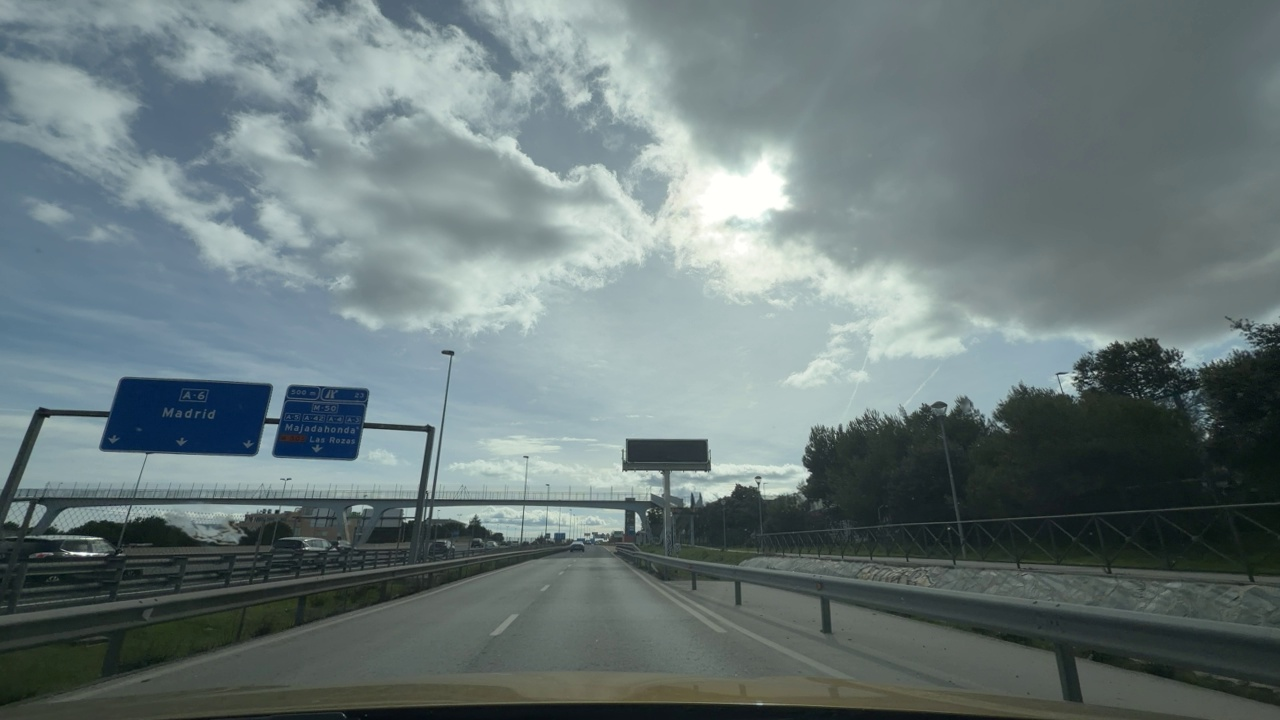
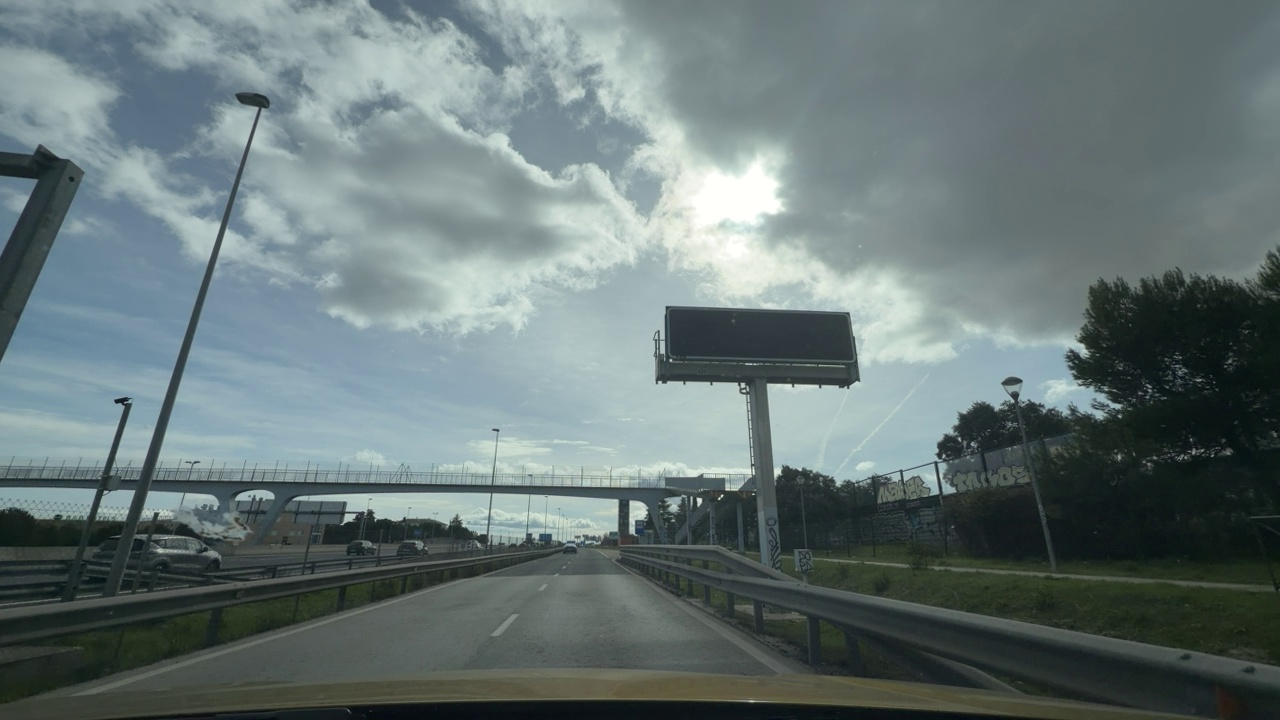
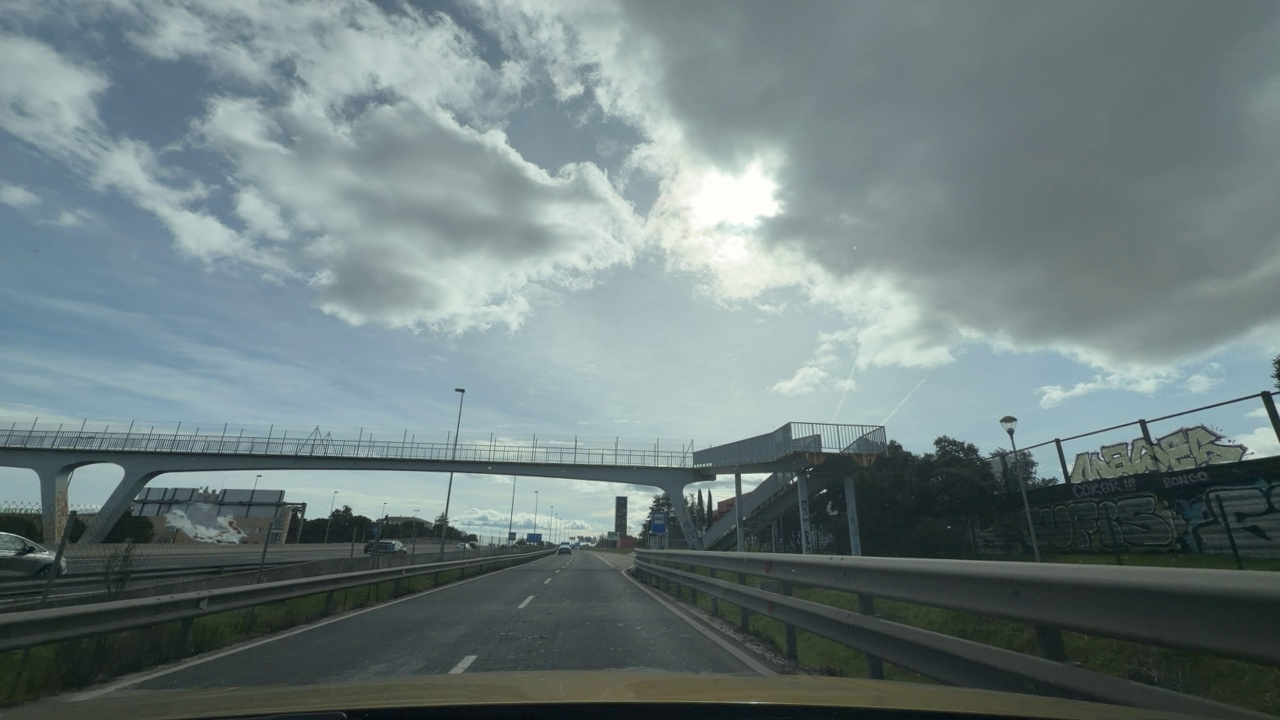
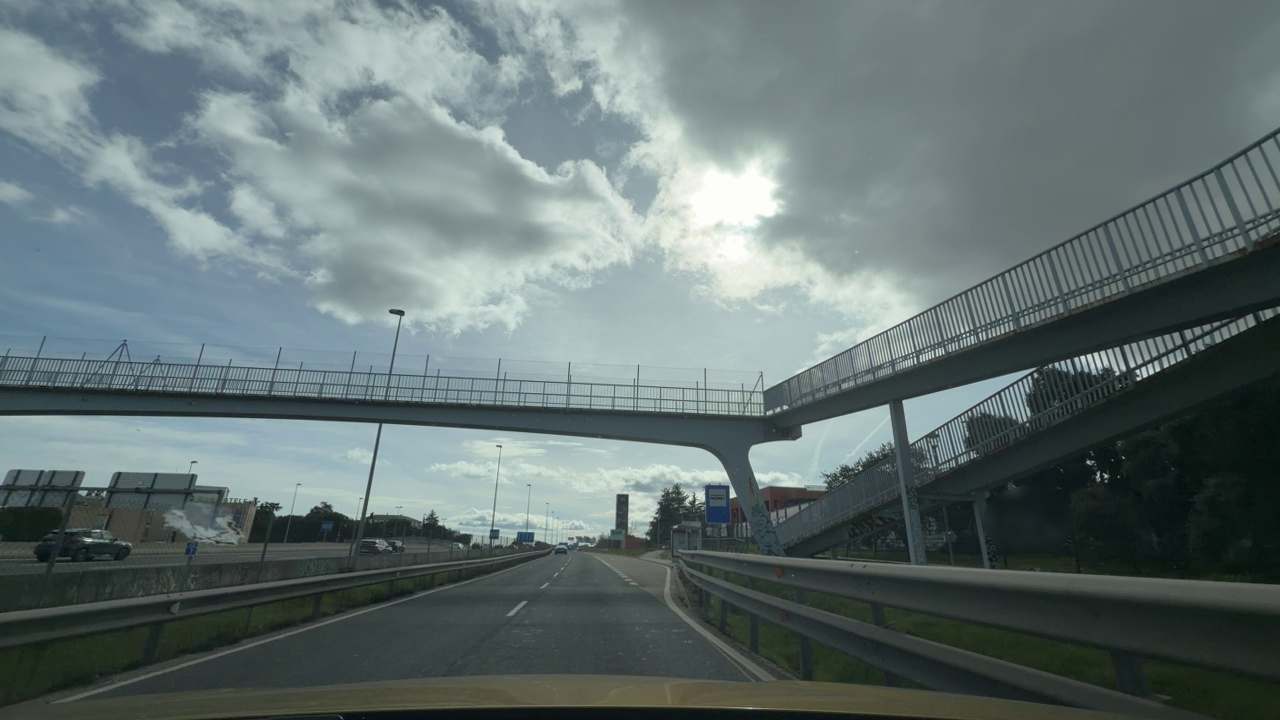
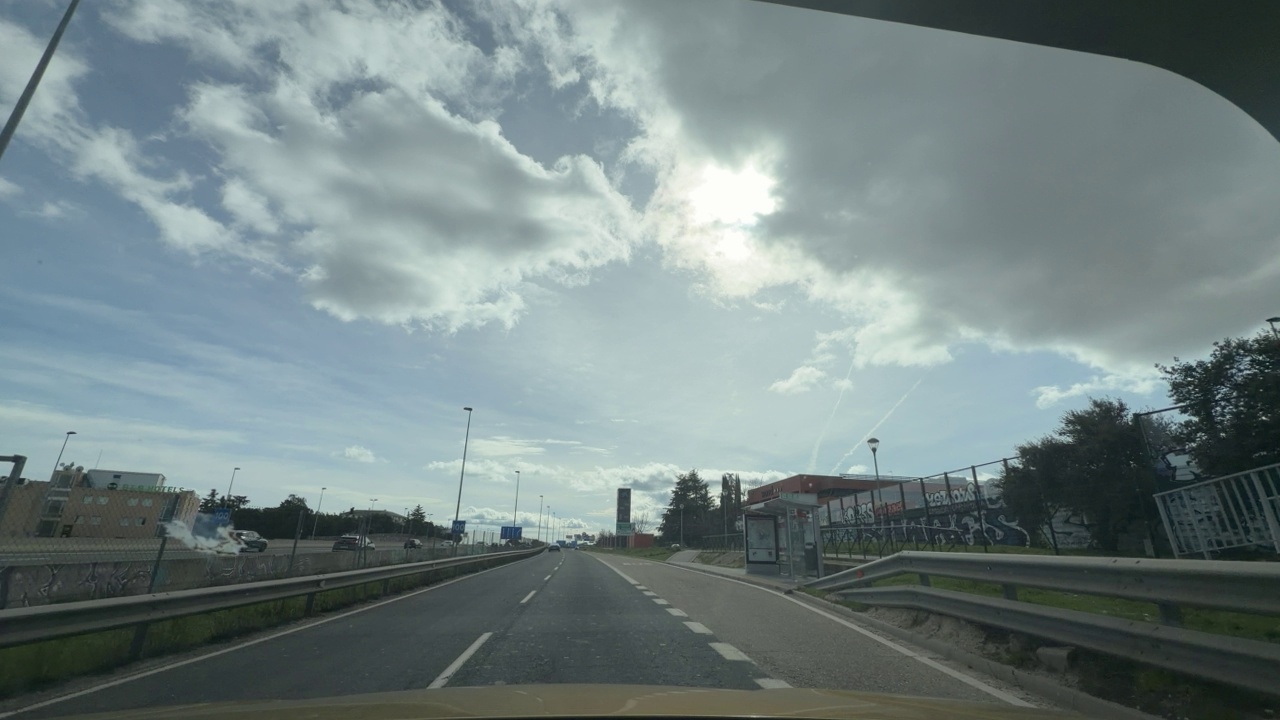
Situation: empty
Question: Is any vehicle partially overlapping the lane boundary markings of the ego lane?
Answer: No
Reasoning: Ego vehicle is driving through a highway on the right lane and there are no vehicles ahead

Situation: empty
Question: Are construction-related signs, cones, temporary signals, or closed lanes visible in the scene?
Answer: No
Reasoning: There are no construction site signals

Situation: empty
Question: Are temporary yellow lane markings visible?
Answer: No
Reasoning: The lane lines which are visible are all white

Situation: empty
Question: Are road workers visible on or near the roadway?
Answer: No
Reasoning: There are no visible pedestrians or workers